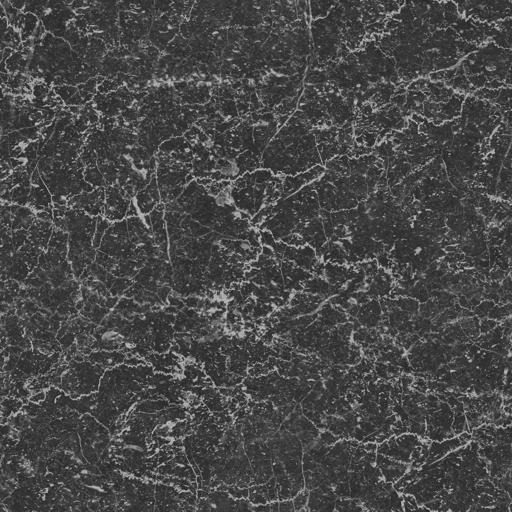
Tags: black marble reflective rough